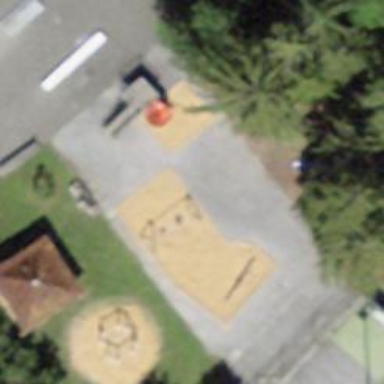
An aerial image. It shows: Playground area for leisure activities on the land.